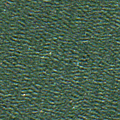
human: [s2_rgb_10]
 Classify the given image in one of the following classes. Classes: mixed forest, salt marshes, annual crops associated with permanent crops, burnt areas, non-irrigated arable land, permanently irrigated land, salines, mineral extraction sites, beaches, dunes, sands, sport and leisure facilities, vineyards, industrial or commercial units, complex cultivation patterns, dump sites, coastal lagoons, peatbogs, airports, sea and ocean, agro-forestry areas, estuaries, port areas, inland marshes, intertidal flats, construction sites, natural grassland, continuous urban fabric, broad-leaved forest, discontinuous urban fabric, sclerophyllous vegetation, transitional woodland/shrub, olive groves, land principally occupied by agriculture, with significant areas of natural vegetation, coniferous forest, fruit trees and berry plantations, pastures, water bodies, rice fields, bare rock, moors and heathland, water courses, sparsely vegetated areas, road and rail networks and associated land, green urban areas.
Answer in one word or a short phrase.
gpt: sea and ocean